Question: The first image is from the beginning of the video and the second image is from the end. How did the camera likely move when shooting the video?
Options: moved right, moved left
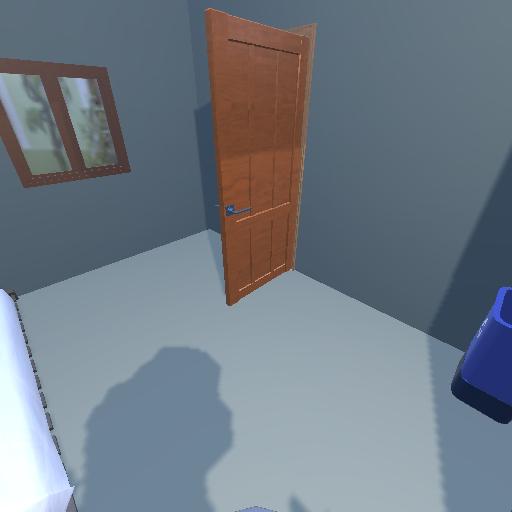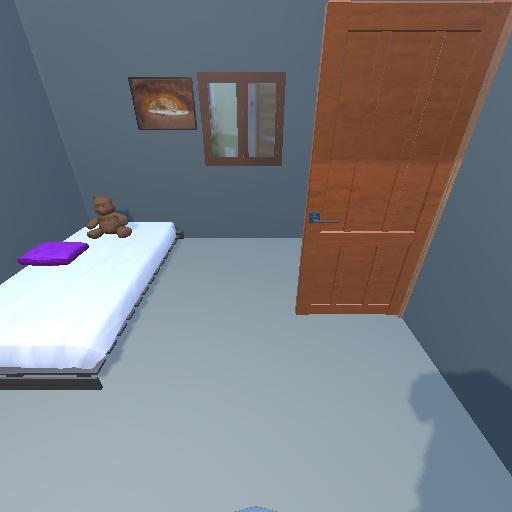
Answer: moved right